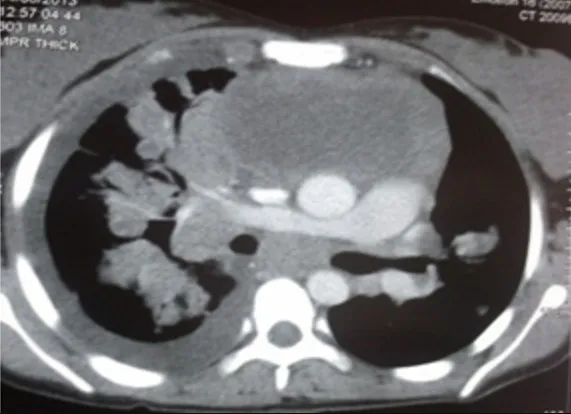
Complex anterior mediastinal lymph-tumor necrotic, alveolar condensations accented right and right pleural effusion.
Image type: radiology (ct)